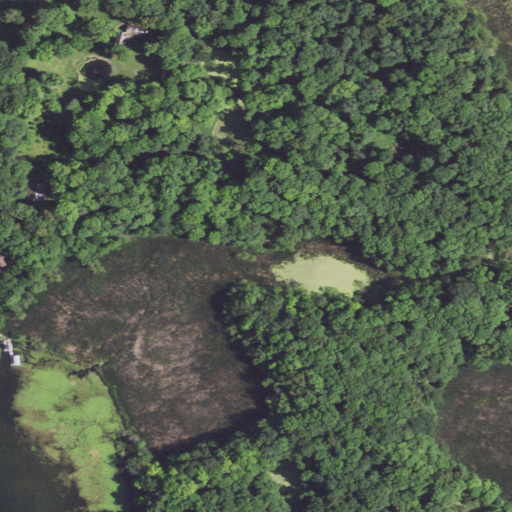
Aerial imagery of island in Minnesota named Mahpiyata Island containing deciduous forest, herbaceous wetlands, open water, mixed forest, grassland, open development, and woody wetlands